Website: home-depot
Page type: payment
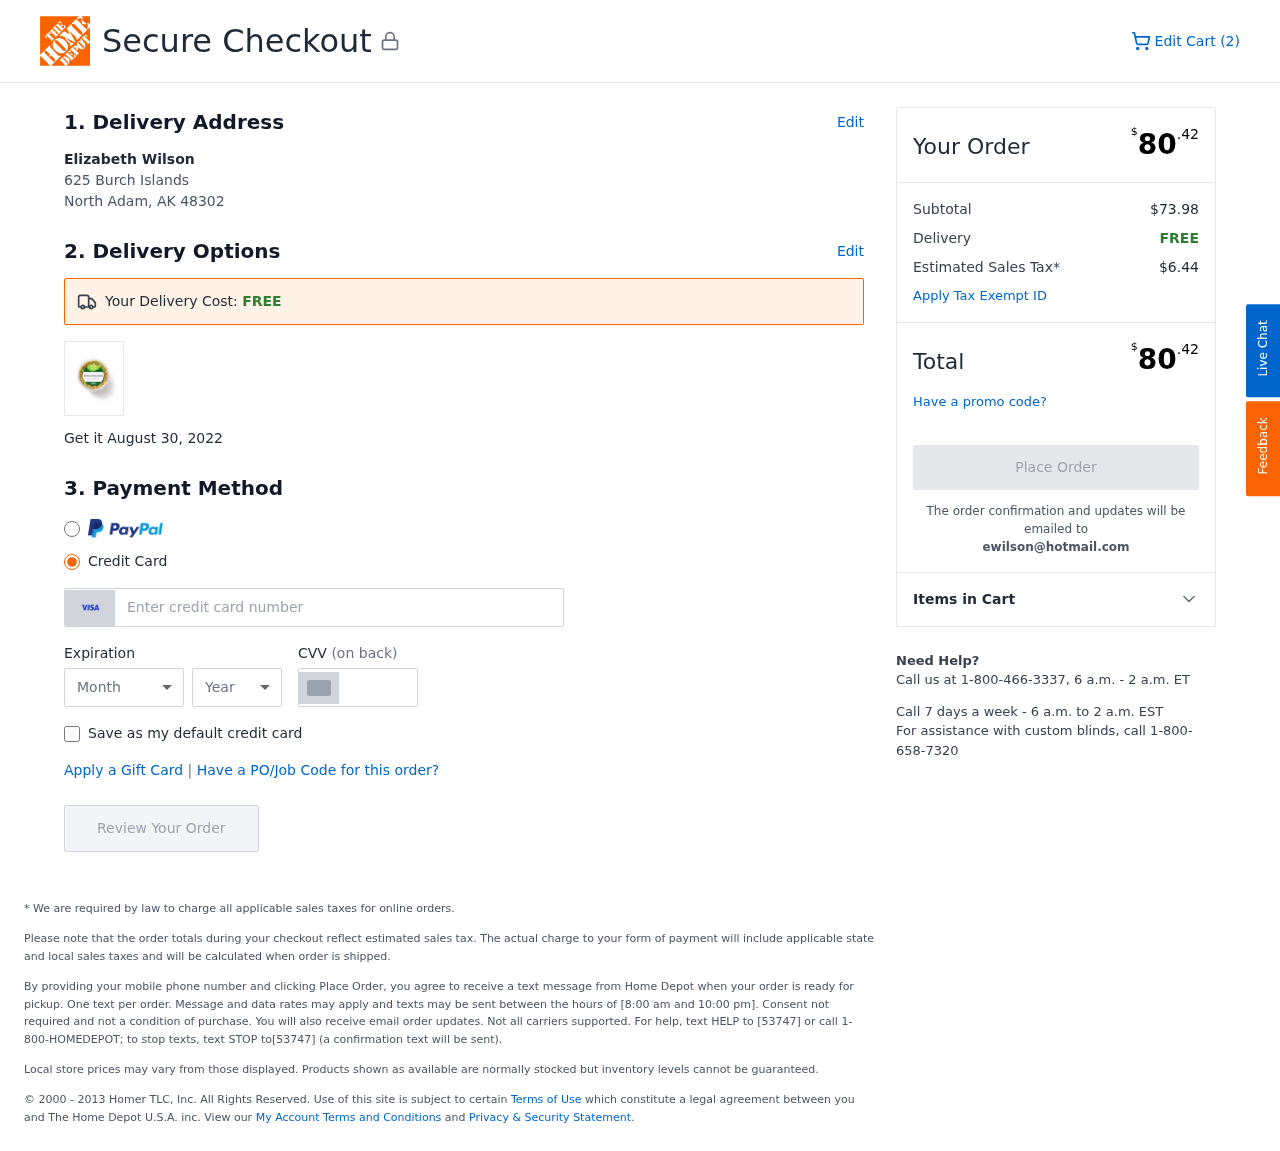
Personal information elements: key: PII_CARD_CVV
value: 760
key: PII_CARD_EXPIRY_MONTH
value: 10
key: PII_CARD_EXPIRY_YEAR
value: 28
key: PII_CARD_NUMBER
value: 4560 5772 7503 3612
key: PII_CITY_STATE_ZIP
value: North Adam, AK 48302
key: PII_EMAIL
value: ewilson@hotmail.com
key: PII_FULLNAME
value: Elizabeth Wilson
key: PII_STREET
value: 625 Burch Islands
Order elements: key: ORDER_NUM_ITEMS
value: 2
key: ORDER_DELIVERY_DATE
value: August 30, 2022
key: ORDER_TOTAL
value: $80.42
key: ORDER_SUBTOTAL
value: $73.98
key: ORDER_SHIPPING_COST
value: FREE
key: ORDER_TAX
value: $6.44